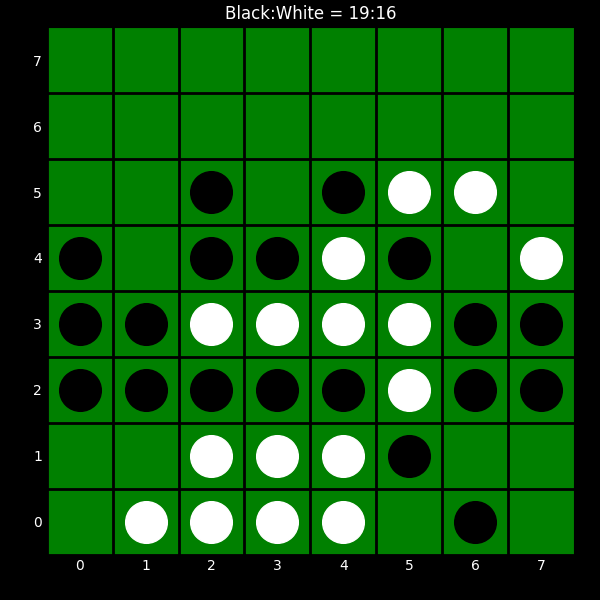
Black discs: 19
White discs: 16